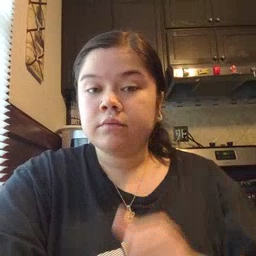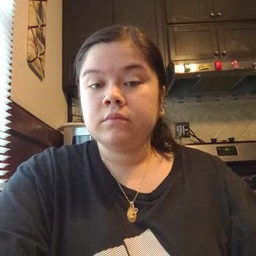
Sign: yesterday